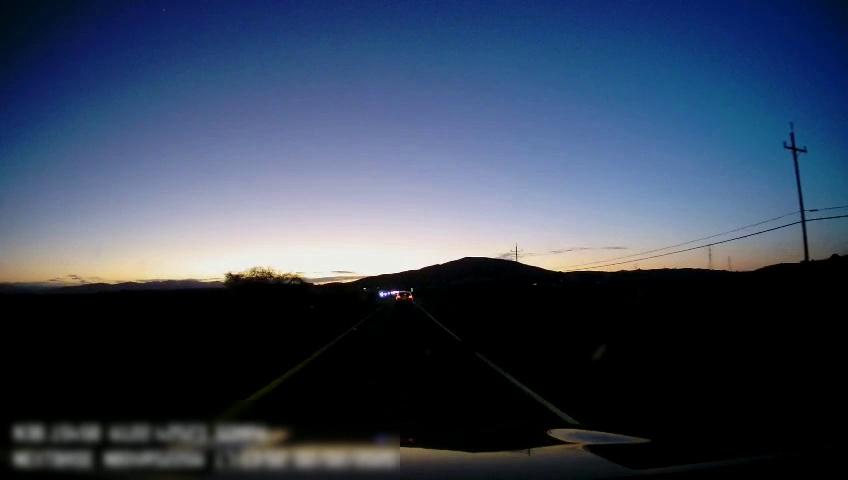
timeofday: Dusk/Dawn/Twilight
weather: Other
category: Drivable Space
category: Vehicles | Car
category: Lanes | Current Lane
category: Lanes | Current Lane